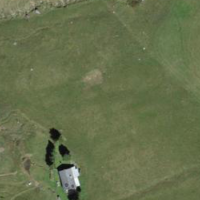
EUNIS habitat code: 25
Species observed at this site:
Allium schoenoprasum